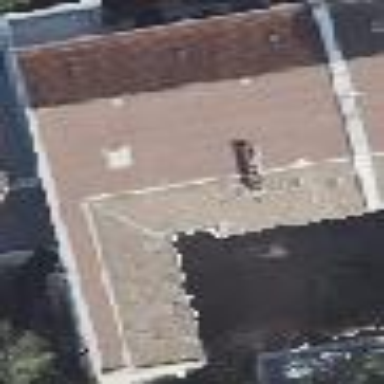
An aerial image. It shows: Part of building.